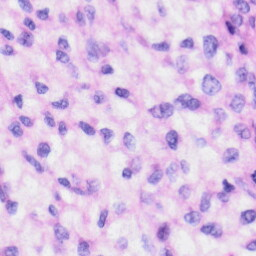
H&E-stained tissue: Liver